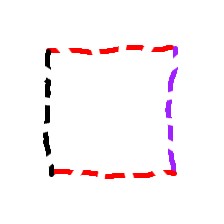
Shape: square